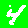
Digit: 4